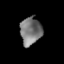
Tissue: lung
Cell type: Epithelial cells
Senescence score: 0.08549
Nuclear area (px): 578
Mean DAPI intensity: 119.877